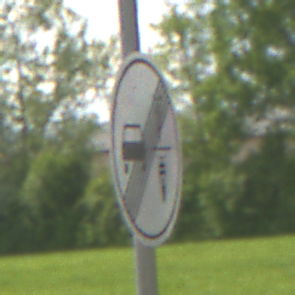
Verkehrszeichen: EndeVerbotUeberholenEinspurigeFahrzeuge
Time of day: Midday
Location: Outdoor (RoadRail)
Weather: PartlyCloudy
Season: NotSpecified
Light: Natural